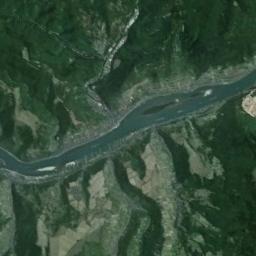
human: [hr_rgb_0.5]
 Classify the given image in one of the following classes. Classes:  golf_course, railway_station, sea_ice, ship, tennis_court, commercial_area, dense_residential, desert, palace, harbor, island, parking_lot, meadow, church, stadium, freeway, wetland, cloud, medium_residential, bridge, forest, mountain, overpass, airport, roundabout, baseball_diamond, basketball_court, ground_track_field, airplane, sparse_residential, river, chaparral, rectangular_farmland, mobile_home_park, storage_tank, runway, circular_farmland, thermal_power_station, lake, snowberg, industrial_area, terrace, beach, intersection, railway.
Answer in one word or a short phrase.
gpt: river